Interaction volume radius: 10 \u00c5
Interaction volume height: 10 \u00c5
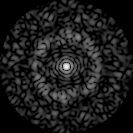
Disorder parameter: 0.8269